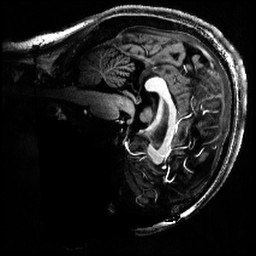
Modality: T1w
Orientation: sagittal
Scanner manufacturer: siemens
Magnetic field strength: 6.98 T
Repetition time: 5 s
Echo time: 0.00343 s